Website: macys
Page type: newsletter-management
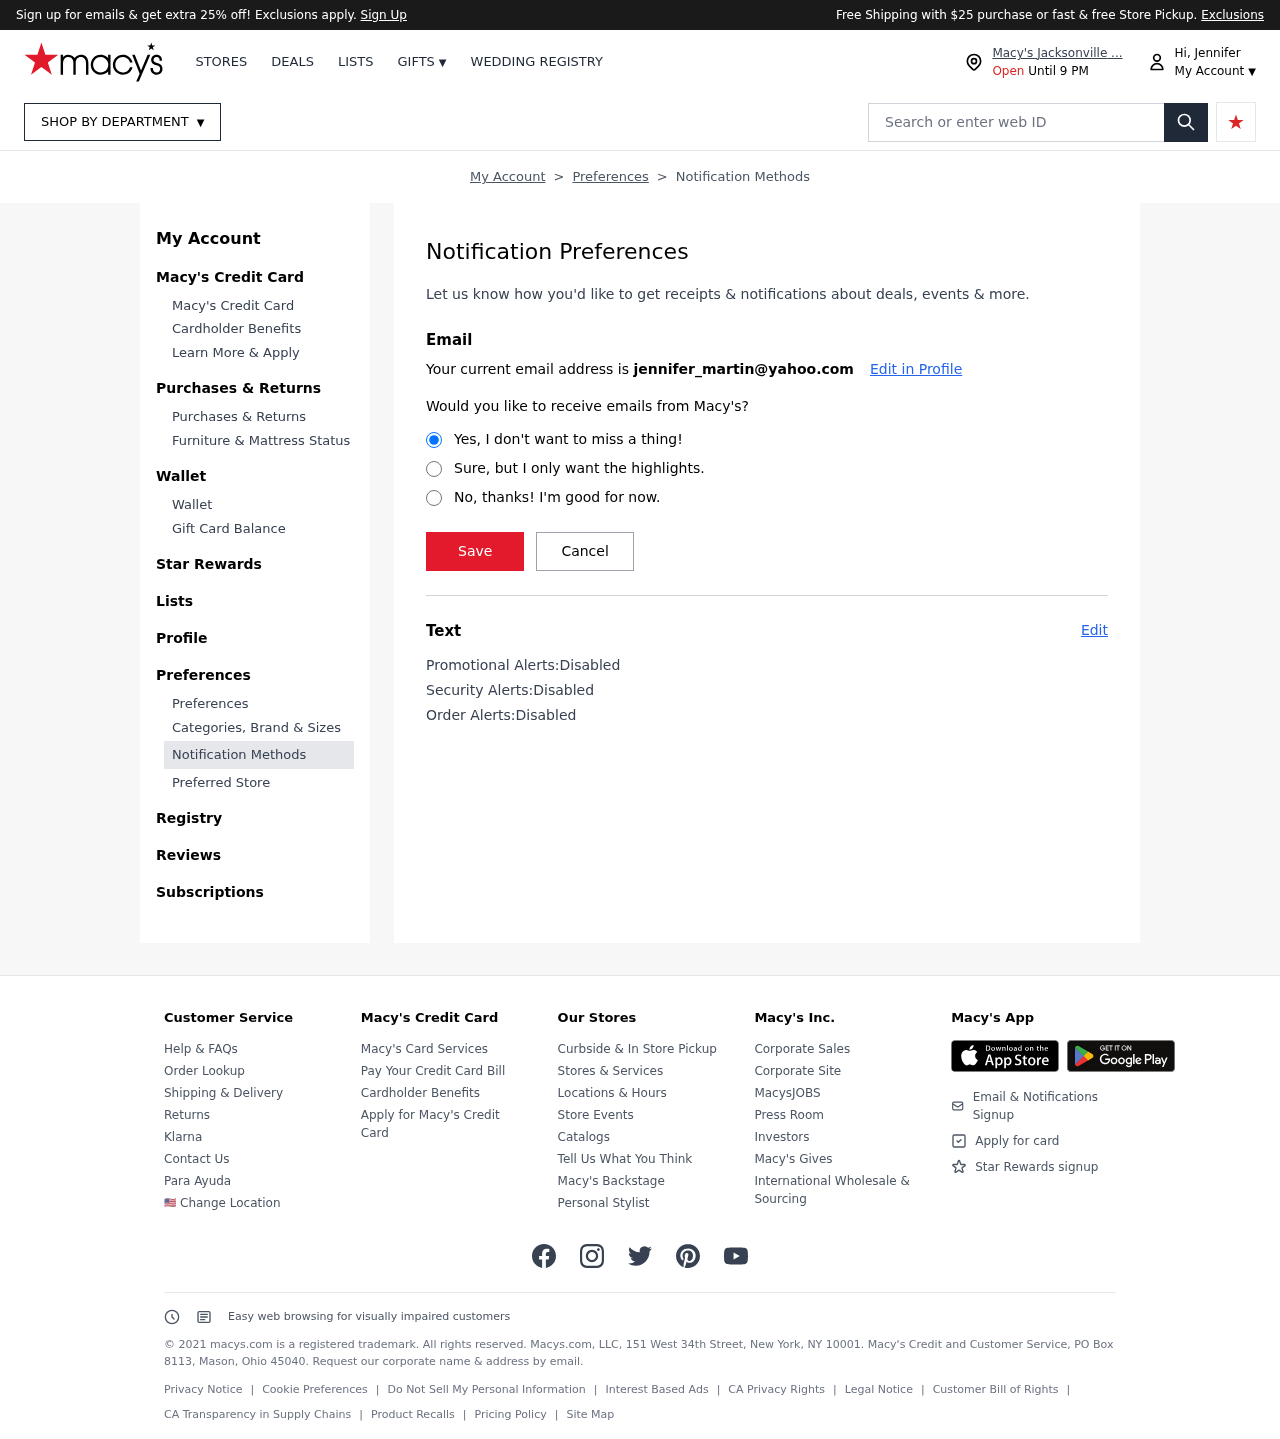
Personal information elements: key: PII_EMAIL
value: jennifer_martin@yahoo.com
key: PII_FIRSTNAME
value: Hi, Jennifer
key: PII_LOCATION1_CITY
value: Macy's Jacksonville ...
Search elements: key: HEADER_SEARCH
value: Search or enter web ID